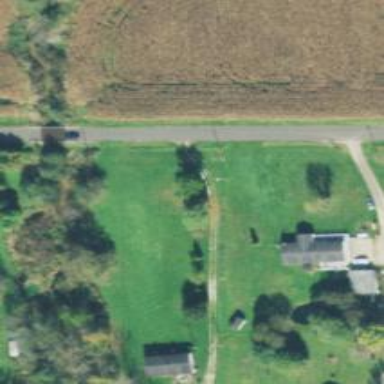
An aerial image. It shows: Driveway.